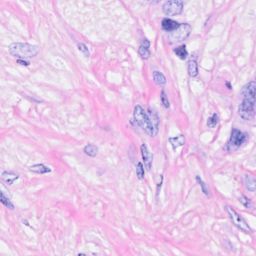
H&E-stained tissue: Breast